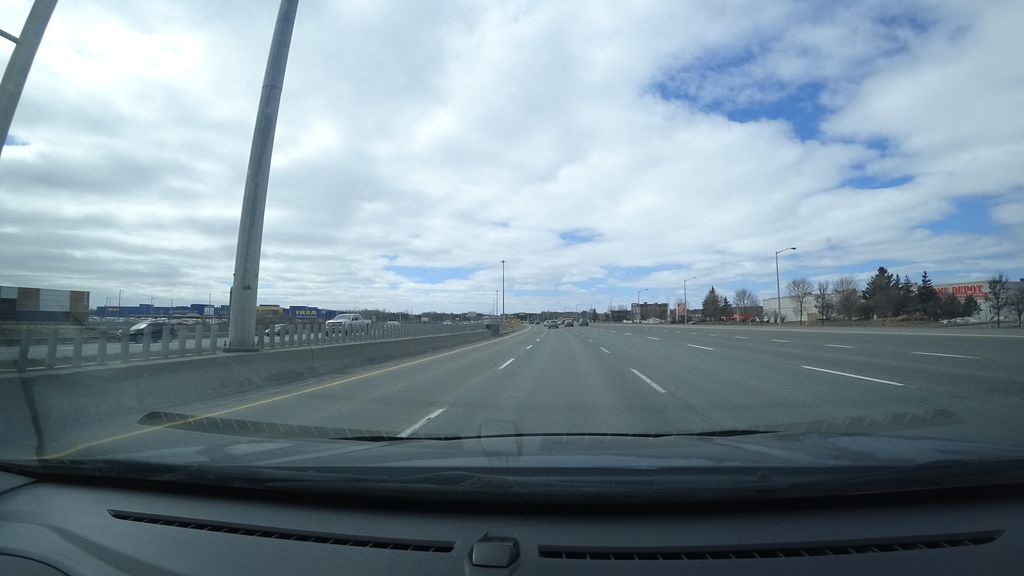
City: quebec_city